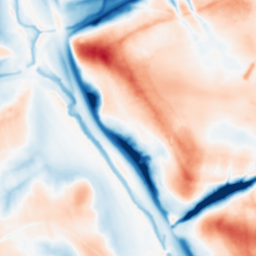
Category: multiscale
Decomposition family: dog_multiscale
Decomposition parameters: sigma_ratio: 2
n_scales: 4
base_sigma: 1
Upsampling method: bicubic_3x
Upsampling parameters: scale: 3
Upsampling scale: 3